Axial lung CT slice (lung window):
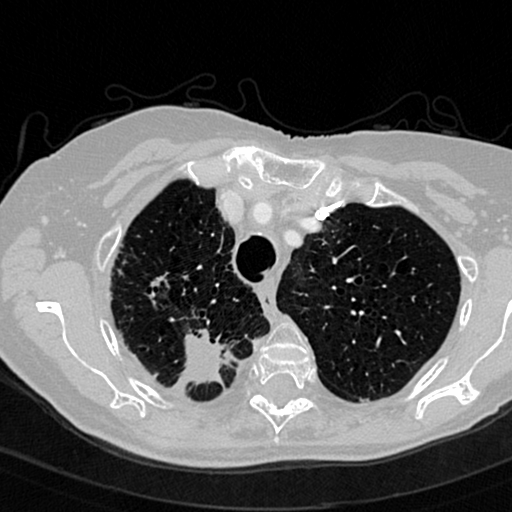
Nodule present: no